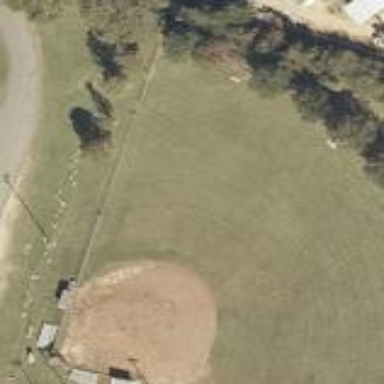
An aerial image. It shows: Baseball pitch for leisure and sports activities.